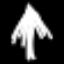
Label: palm tree